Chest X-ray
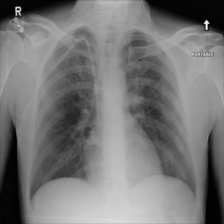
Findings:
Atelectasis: negative
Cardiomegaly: negative
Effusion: negative
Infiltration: negative
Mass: negative
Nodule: negative
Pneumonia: negative
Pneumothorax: negative
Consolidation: negative
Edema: negative
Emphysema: negative
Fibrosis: negative
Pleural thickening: negative
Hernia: negative